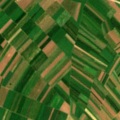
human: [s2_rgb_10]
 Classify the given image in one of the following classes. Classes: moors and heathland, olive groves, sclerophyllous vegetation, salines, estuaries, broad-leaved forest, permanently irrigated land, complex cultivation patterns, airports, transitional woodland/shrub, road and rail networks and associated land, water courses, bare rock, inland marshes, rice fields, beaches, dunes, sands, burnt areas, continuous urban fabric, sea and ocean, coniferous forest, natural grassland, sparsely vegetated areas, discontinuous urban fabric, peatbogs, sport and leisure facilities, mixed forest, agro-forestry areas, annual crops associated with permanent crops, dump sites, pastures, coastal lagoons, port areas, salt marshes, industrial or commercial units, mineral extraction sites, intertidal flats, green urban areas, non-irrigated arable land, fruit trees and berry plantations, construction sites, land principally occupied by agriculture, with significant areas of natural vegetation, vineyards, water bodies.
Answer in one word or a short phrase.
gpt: non-irrigated arable land, complex cultivation patterns